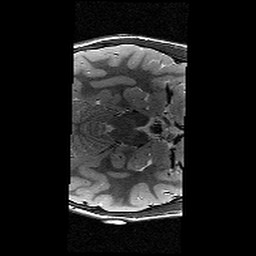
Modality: T2w
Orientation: axial
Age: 13
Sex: female
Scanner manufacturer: siemens
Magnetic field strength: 3 T
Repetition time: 9.23 s
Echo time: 0.067 s